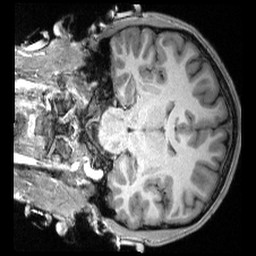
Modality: T1w
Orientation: coronal
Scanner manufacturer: siemens
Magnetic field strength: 3 T
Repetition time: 2.3 s
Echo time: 0.00308 s